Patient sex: M
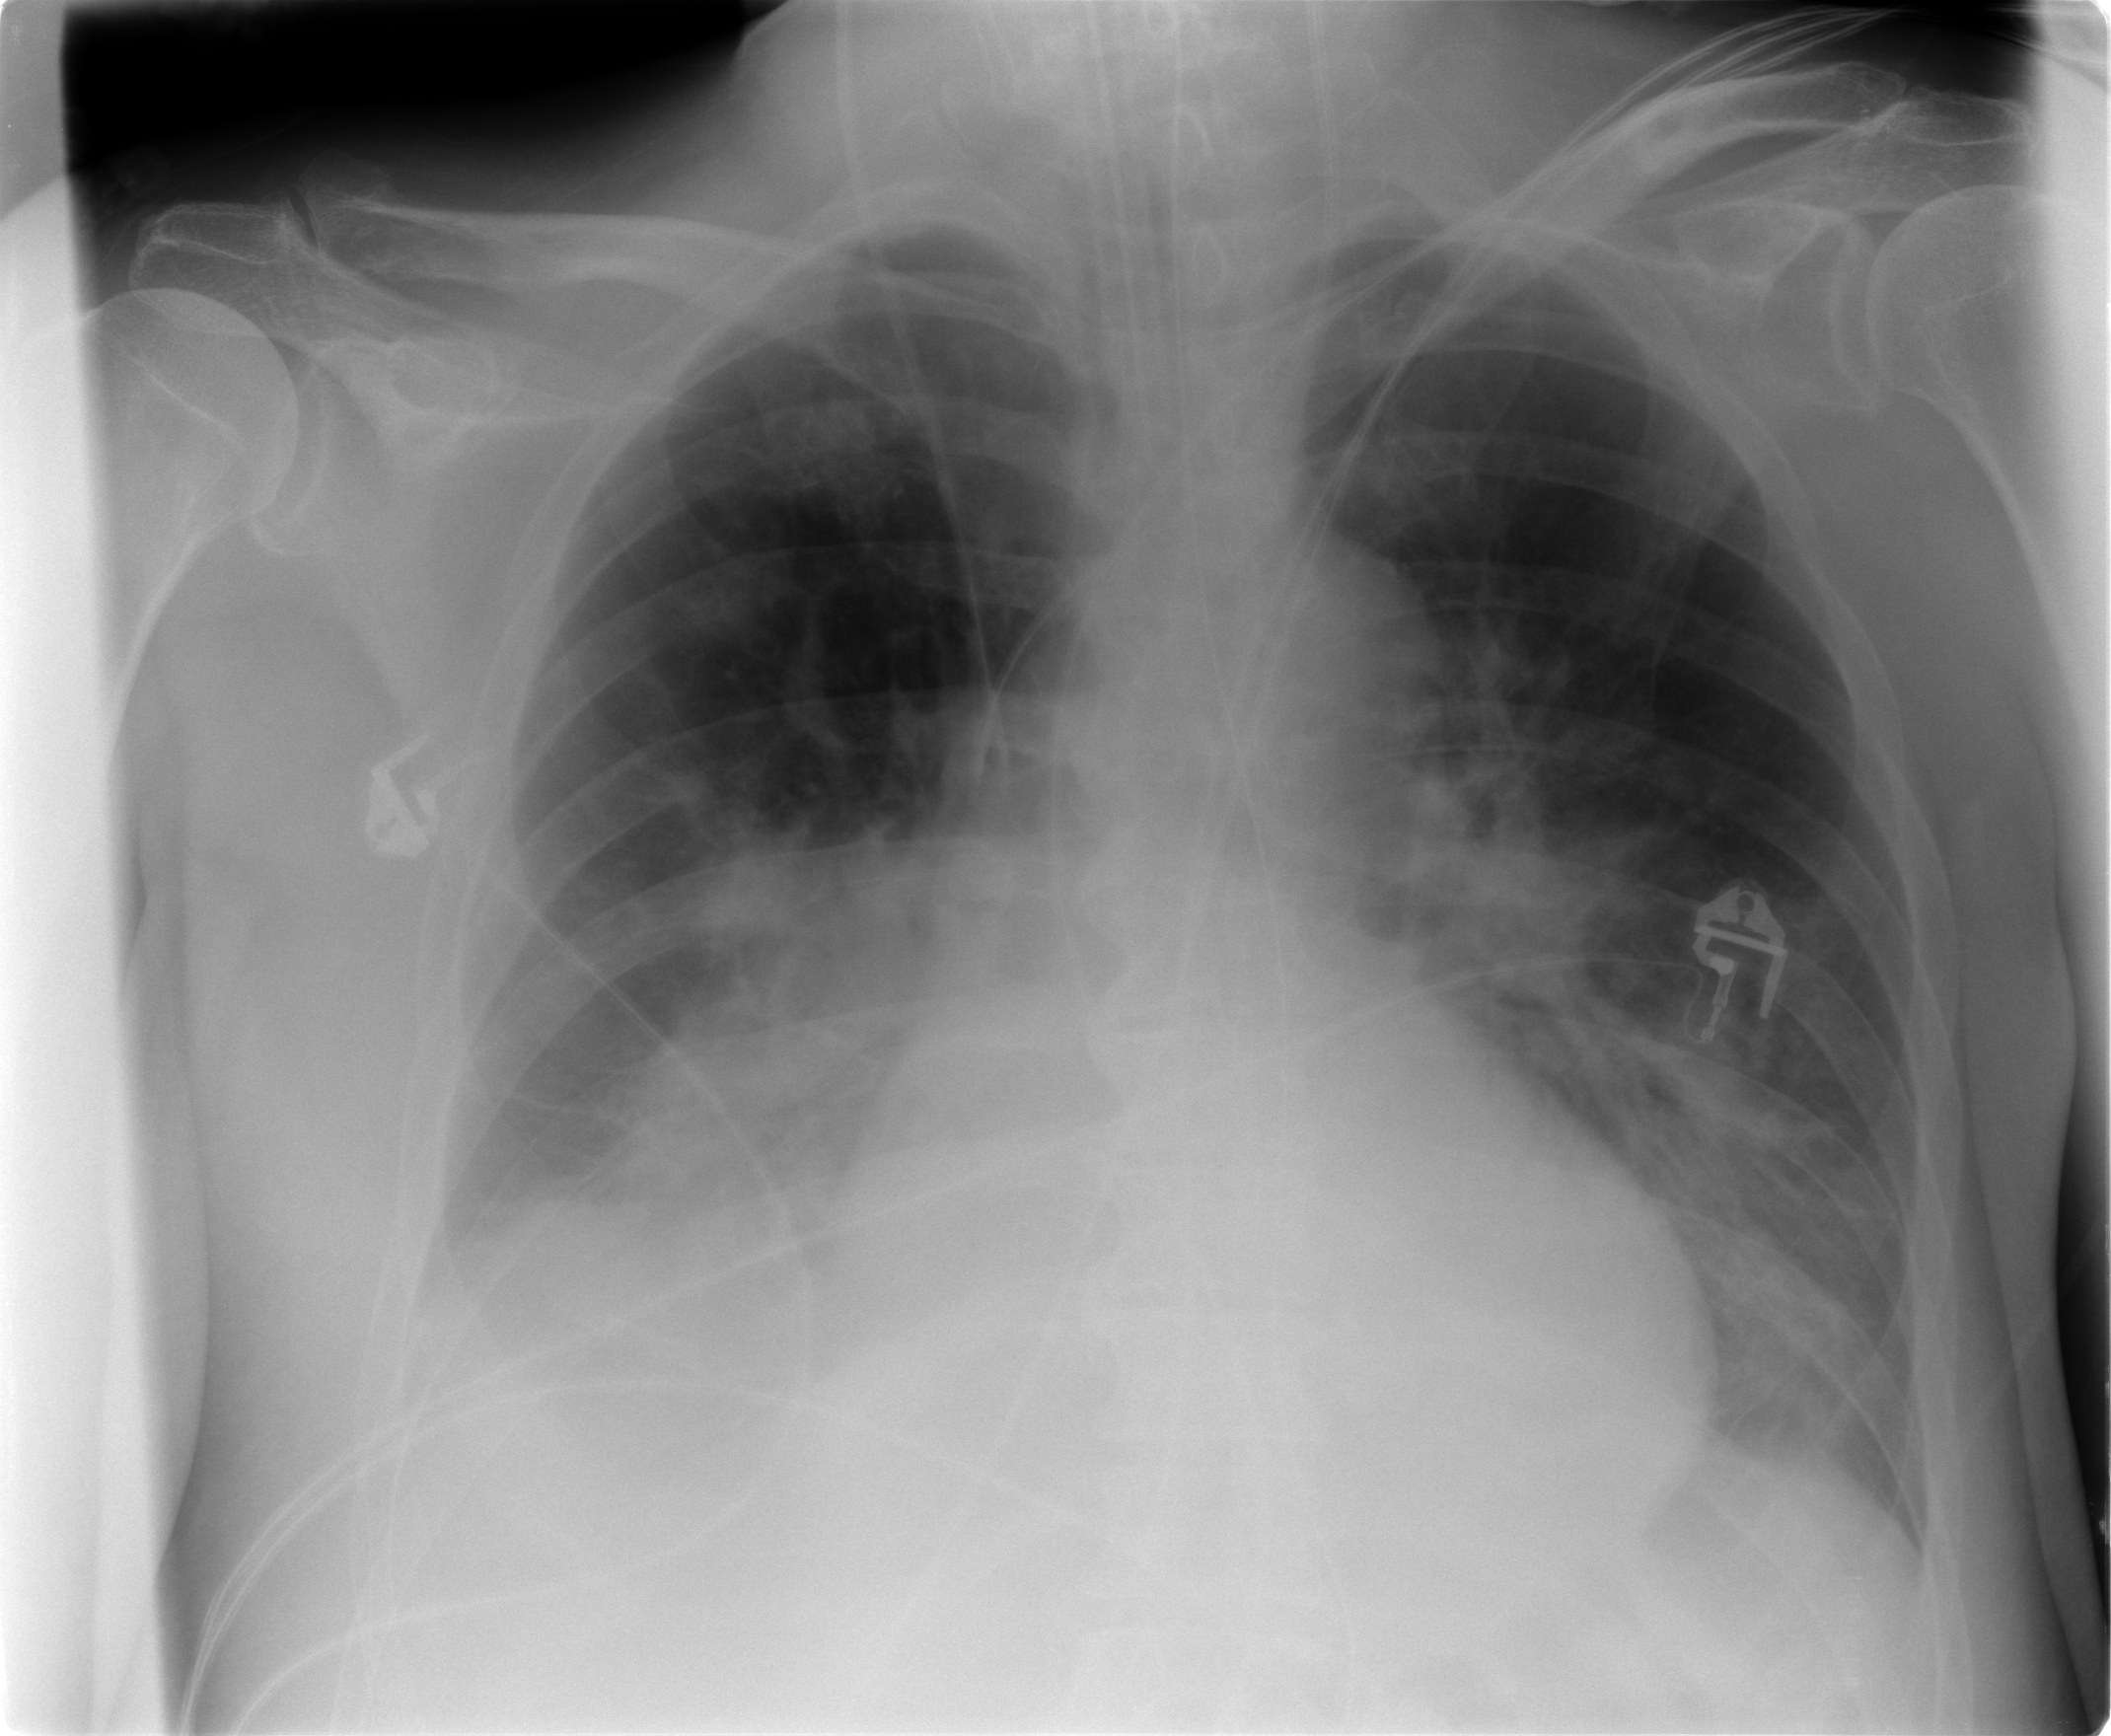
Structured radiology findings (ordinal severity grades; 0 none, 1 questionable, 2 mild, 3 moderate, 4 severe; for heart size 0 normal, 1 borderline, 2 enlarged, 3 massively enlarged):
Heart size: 0
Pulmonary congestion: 2
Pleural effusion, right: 2
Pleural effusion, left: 2
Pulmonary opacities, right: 3
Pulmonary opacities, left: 2
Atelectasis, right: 2
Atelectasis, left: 2